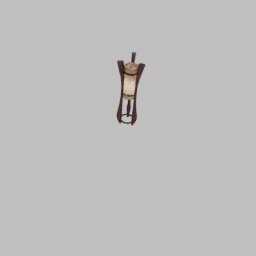
Label: lighting